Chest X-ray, PA view. Patient: 29 years old, sex M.
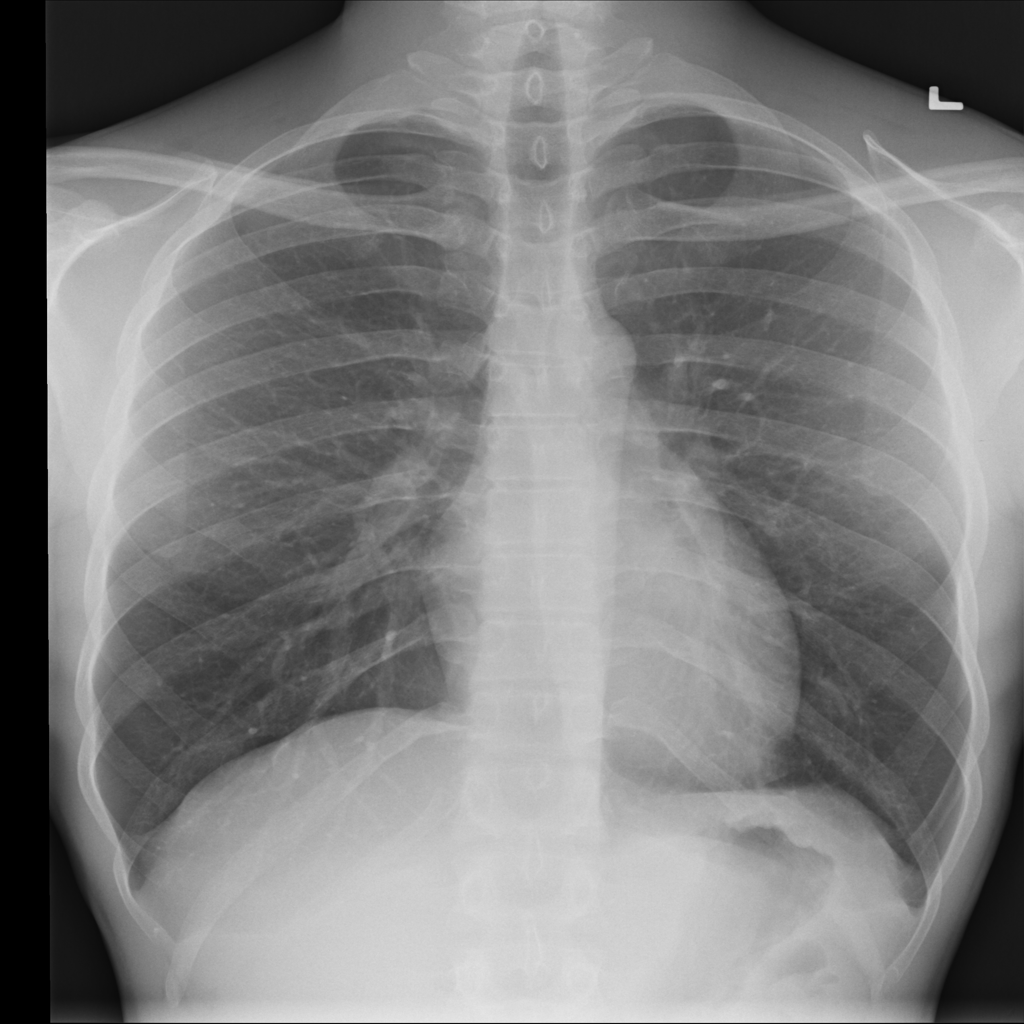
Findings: No Finding